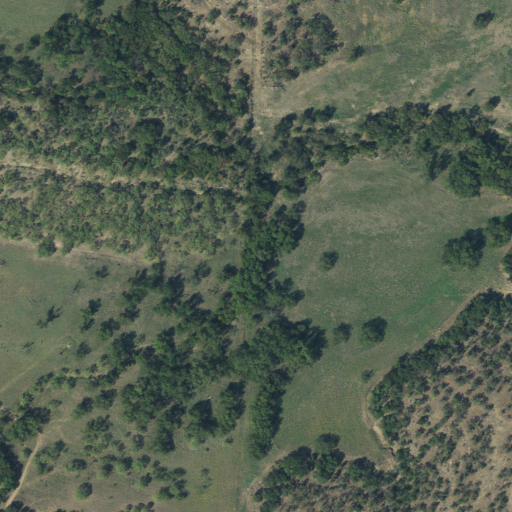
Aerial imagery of valley in Texas named Harky Hollow containing shrub, evergreen forest, deciduous forest, and grassland